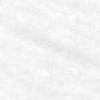
Label: change